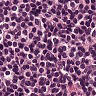
Metastatic tissue present: no